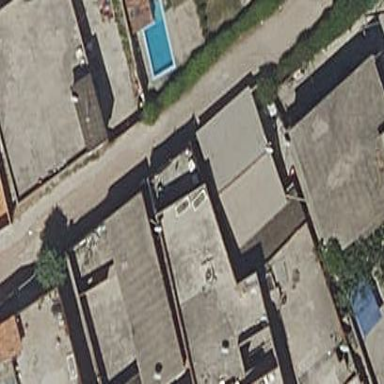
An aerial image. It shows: Detached building.